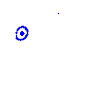
Particle: pion